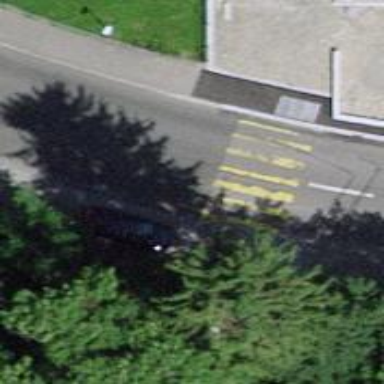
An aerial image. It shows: Marked crossing with zebra stripes on the road.